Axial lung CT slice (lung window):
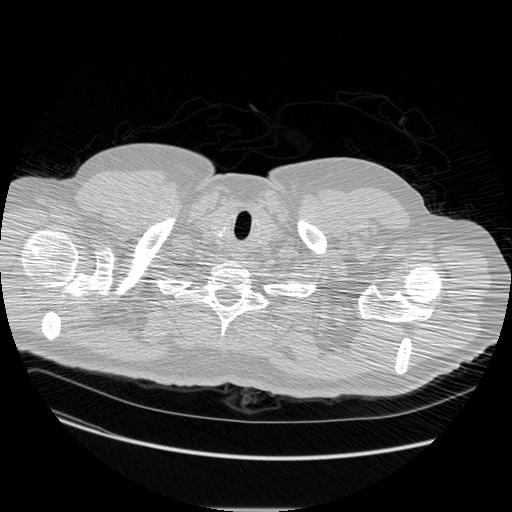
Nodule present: no